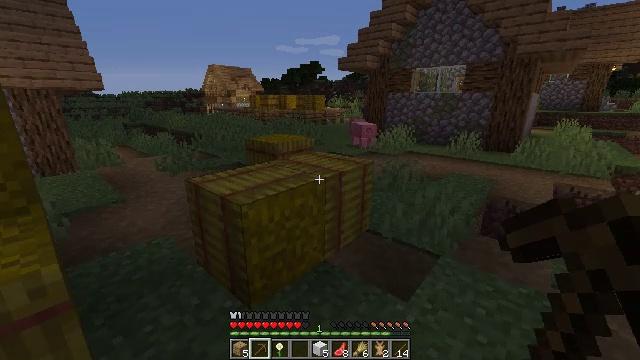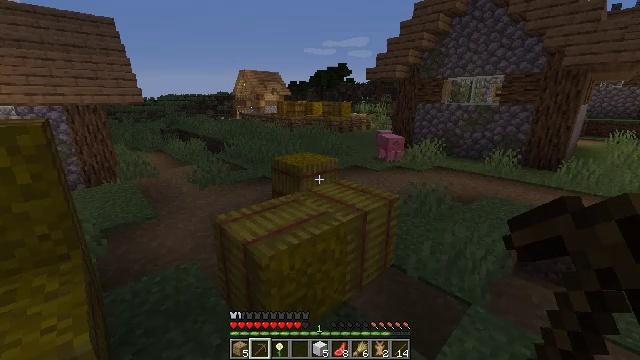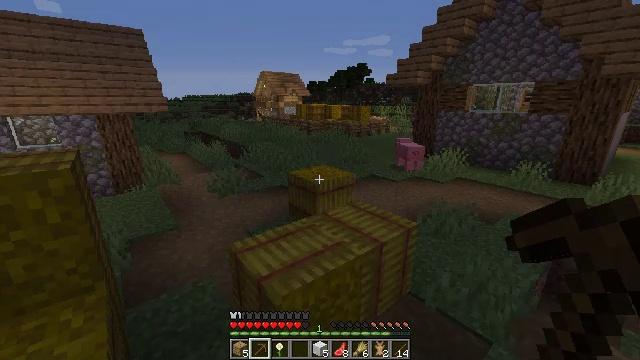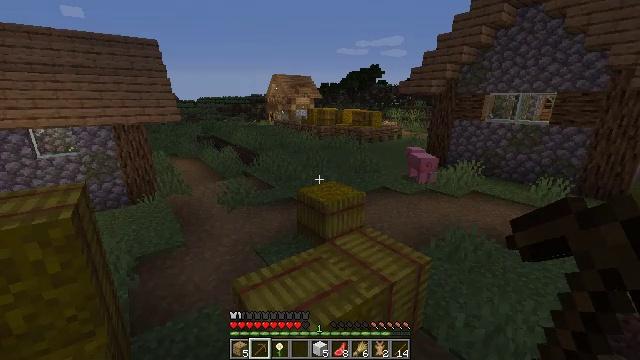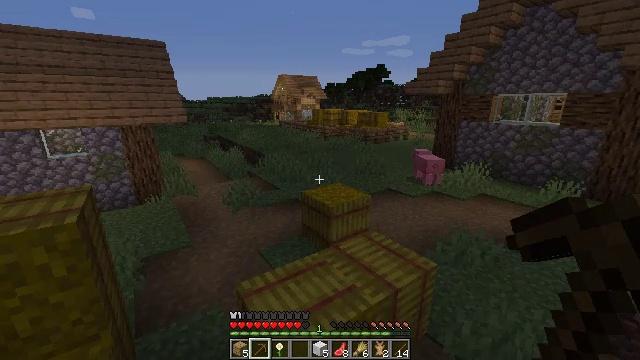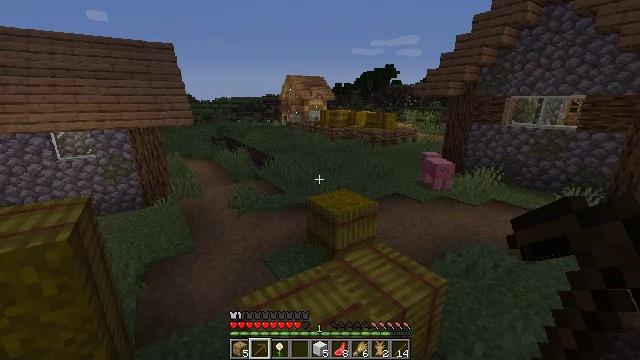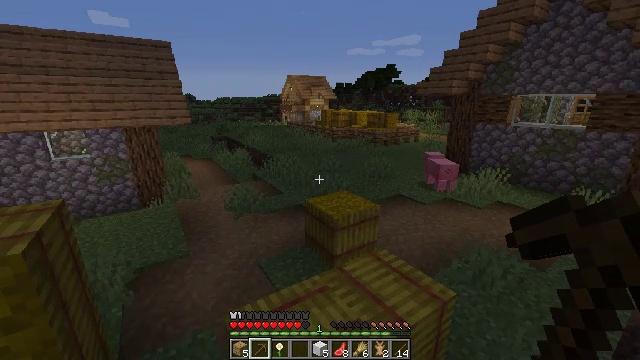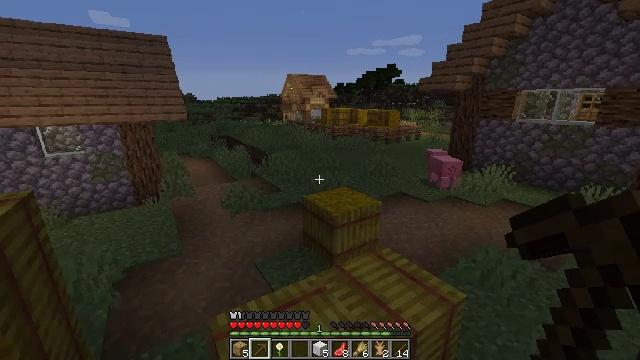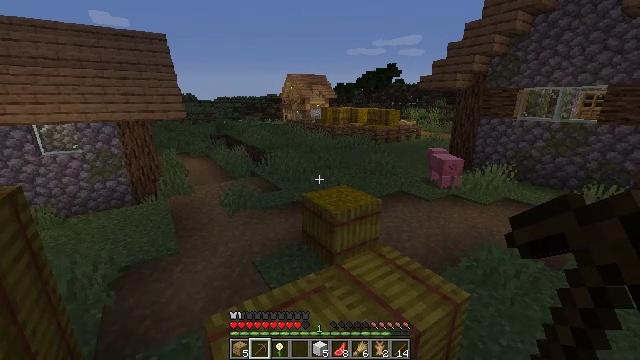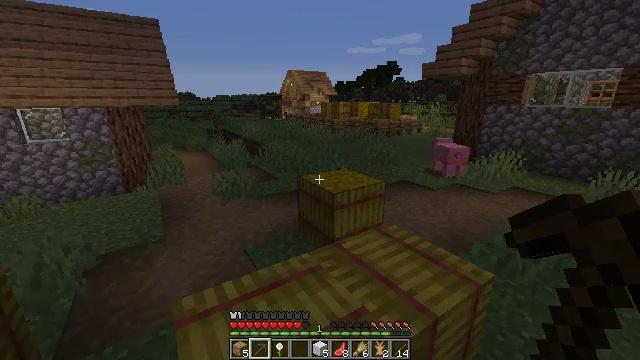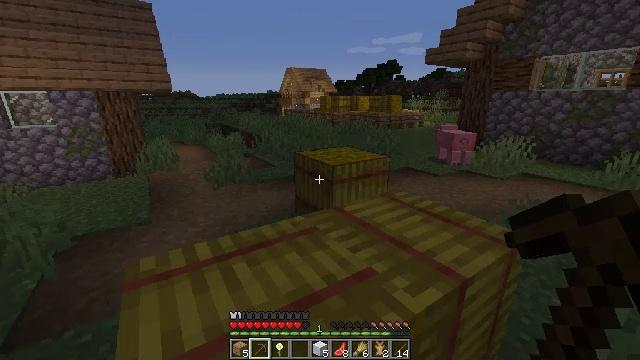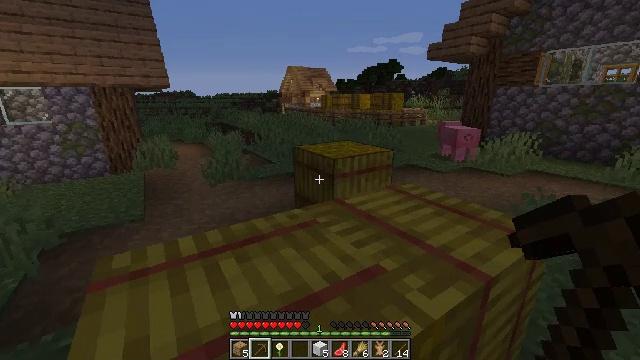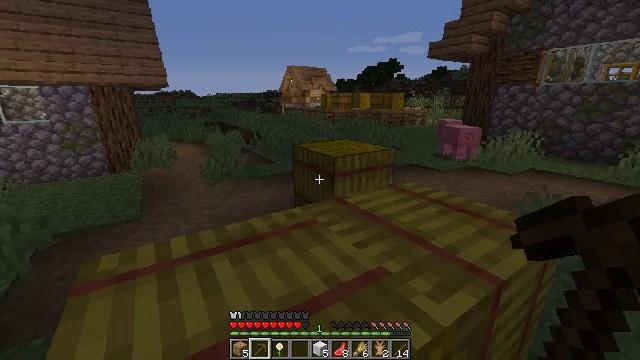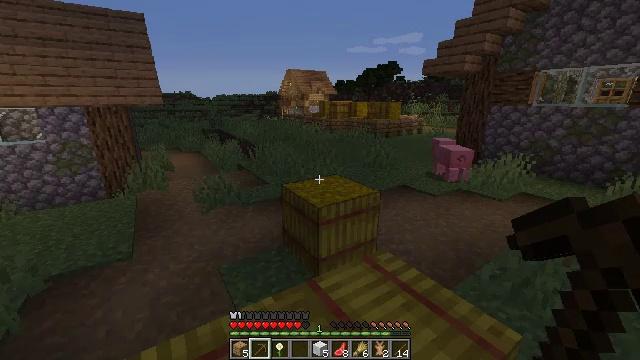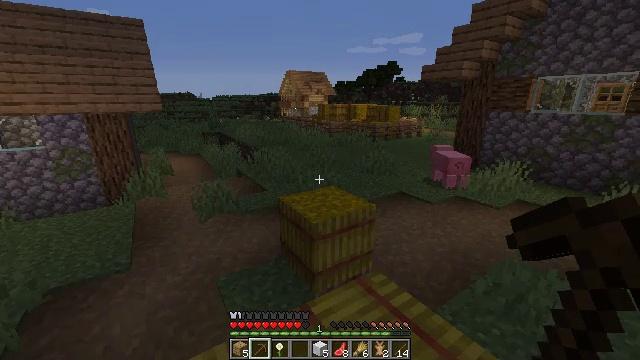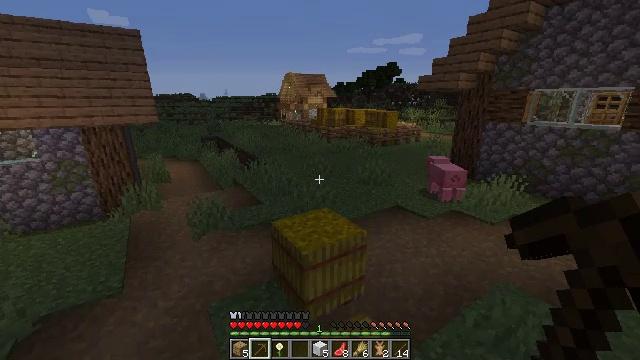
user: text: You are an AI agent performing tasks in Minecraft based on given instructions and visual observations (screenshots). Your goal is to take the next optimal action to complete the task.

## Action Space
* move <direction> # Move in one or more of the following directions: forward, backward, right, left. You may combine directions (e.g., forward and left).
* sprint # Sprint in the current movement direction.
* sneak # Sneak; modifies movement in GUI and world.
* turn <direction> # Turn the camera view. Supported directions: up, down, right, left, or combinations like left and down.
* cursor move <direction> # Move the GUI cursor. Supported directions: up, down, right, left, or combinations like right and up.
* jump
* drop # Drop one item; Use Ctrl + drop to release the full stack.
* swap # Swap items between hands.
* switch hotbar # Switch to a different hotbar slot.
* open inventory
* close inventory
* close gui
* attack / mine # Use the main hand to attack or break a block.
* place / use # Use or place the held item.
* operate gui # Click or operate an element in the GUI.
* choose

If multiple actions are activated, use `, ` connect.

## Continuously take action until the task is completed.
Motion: motion action
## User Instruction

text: Left-click to destroy the oak fence.
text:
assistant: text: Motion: move forward, turn left, jump
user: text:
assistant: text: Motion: move forward, turn left, jump
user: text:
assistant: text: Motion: move forward, turn left, jump
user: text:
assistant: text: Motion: move forward, turn left, jump
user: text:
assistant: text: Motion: move forward, turn left, jump
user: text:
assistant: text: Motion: move forward, jump
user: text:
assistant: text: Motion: move forward, jump
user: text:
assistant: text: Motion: move forward, jump
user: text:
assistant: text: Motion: move forward, jump
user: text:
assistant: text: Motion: move forward, jump
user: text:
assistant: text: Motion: move forward, jump
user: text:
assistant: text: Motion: move forward, jump
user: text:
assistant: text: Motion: move forward, jump
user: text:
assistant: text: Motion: move forward, jump
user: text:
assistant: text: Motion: move forward, jump
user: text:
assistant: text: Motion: move forward
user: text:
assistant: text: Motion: no_op
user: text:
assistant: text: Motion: no_op
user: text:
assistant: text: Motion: turn right
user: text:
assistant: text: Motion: turn right and up
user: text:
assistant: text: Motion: move forward, turn right and up
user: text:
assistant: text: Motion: move forward, turn right and up
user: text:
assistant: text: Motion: move forward
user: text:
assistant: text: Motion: no_op
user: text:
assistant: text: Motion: move forward
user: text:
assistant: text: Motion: move forward
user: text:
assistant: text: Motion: move forward
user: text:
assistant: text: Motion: move forward
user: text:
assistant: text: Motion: move forward, turn right
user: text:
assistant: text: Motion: move forward, turn right